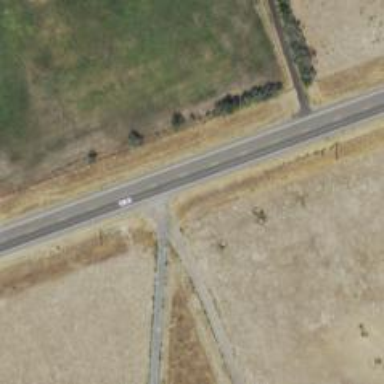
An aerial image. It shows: Primary highway.